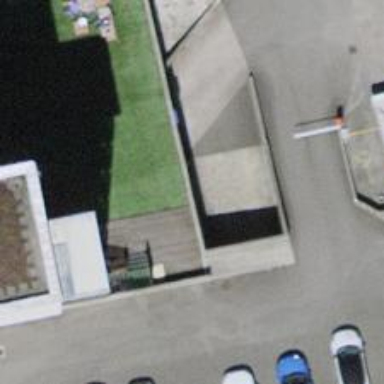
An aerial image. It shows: Parking entrance with concrete surface.